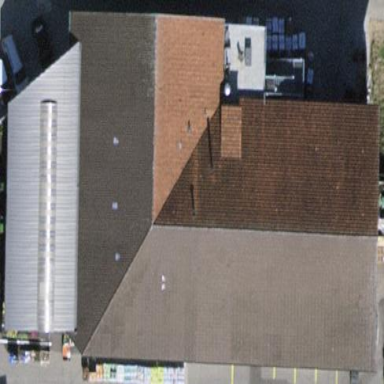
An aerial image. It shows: Supermarket located in building.